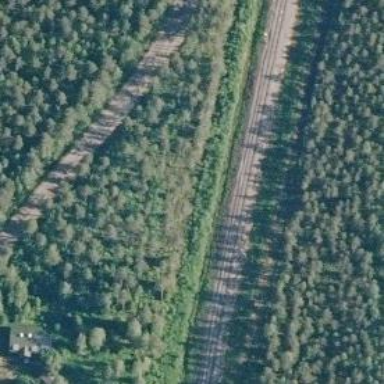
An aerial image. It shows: Railway track of class B1.